Question: I have a simple code:
'''
#include <stdio.h>
#include <stdlib.h>
int main(void){
char *str = (char *) malloc(4*sizeof(char));
int i;
for(i = 0; i < 64; i ++)
printf("%d, %ld, %d, %c
", i, (long) &(str[i]), (int) str[i], str[i]);
return 0;
}
'''
I allocate a memory into 'str' using 'malloc()' which is available to save 4 letters in 'str[0], ..., str[3]'. I know that 'malloc()' does not initialize its memory while 'calloc()' does.
This program prints 'str[i]' with 'i', address of 'str[i]', value of 'str[i]', letter of 'str[i]', in order. (I use 64-bits Ubuntu, hence address is 'long' type.)
As expected, addresses are quite different for every time I run the program. But I wonder that why 'str[24]', 'str[25]', and 'str[26]' are -31, 15, 2, repectively, and other values are all 0 as you can see below:

(Note that without option -O0 gives same result.)
How can memory has same sequence (0,0,...,0,-31,15,2,0,0,...) even though only first four 0s in that sequence are allocated and others are out of care?
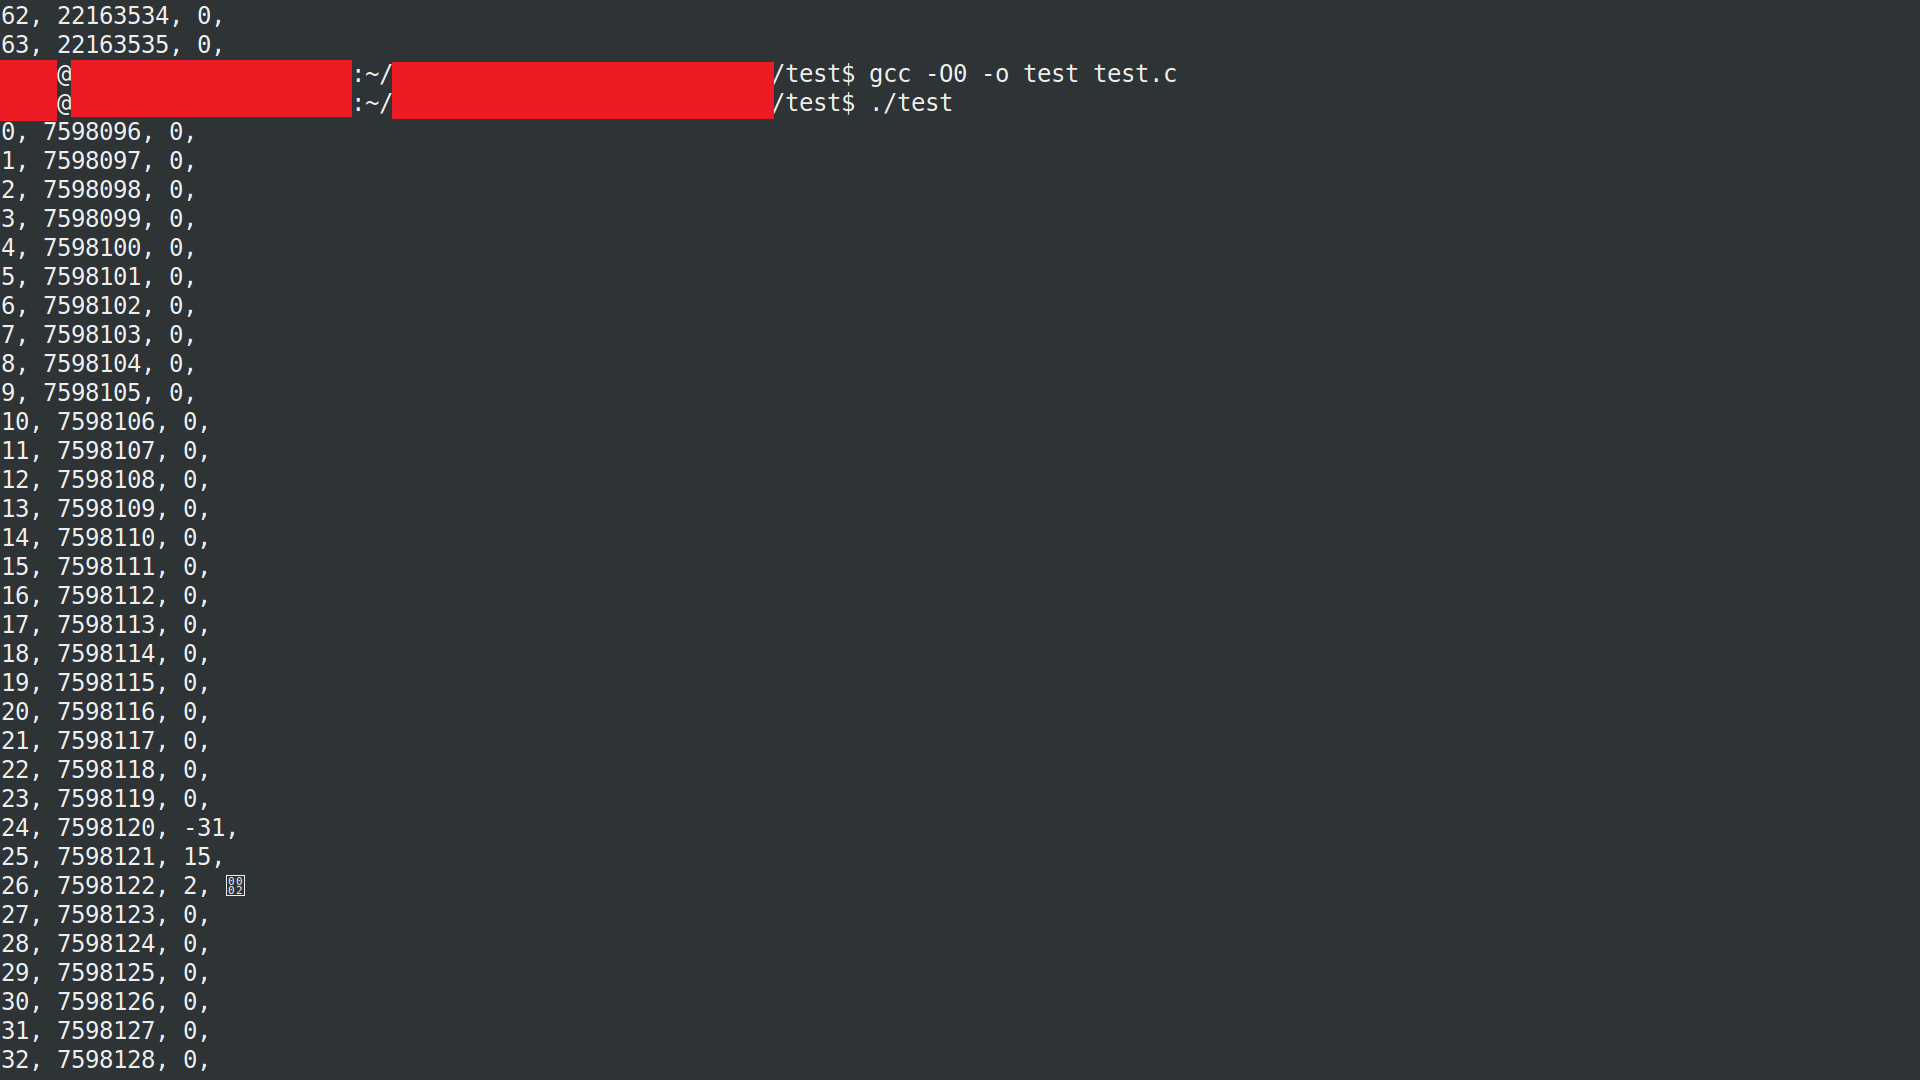
Answer: As you just have pointed out, 'malloc()' doesn't initialize memory ('str[4*sizeof(char)]').
This means that you print out data that was at this memory location before. It's undefined behaviour so strictly unpredictable.
The fact that you see the same value, could be a coincidence. But if repeatable, and always with the same values, it most probably traces of the what the OS and the standard library did to initialize the environment of your process before giving control to your 'main()'.
There is a <URL> about uninitialized variables on stack. The principle of unitialized data giving access to remanent value is similar here, only that it's on the heap.
Here an experiment : a small programme to try to show you the kind of thing that could happen (attention: it's implementation dependent):
'''
int main() {
int i;
// first part ================
char *p=(char*)malloc(100); // allocate a region in memory
for (i=0; i<100; i++) // initialize it to 0
p[i]=0;
strcpy (p+10, "Christophe"); // put some value womewhere in the middle
free(p); // release memory
// second part ============
char *q= (char*)malloc(100); // innocently allocate new memory
// and display its content
printf ("%ld==%ld ? %c%c%c
", (long) p, (long)q, q[10],q[11], q[12]);
return 0;
}
'''
So you could imagine that something like the first part of this code could be run during the initialization sequence of the standard library (could be at startup of the programme, or the first time you call 'malloc()').
Here <URL> of this code.